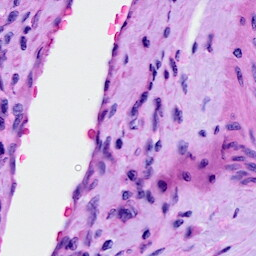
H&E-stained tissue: Cervix